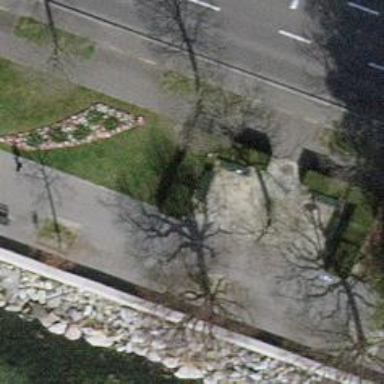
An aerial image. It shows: Hedge barrier.